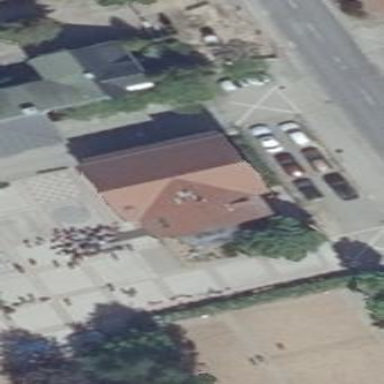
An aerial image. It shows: School building with gabled roof.